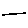
Label: line